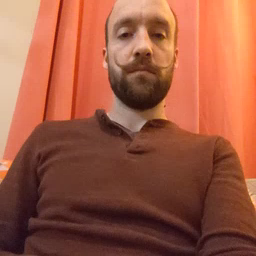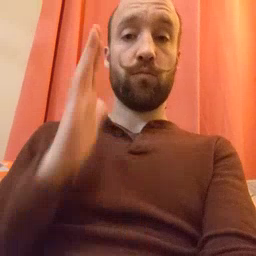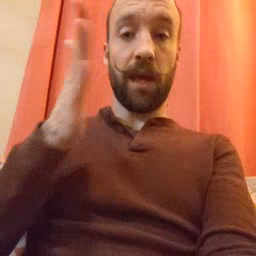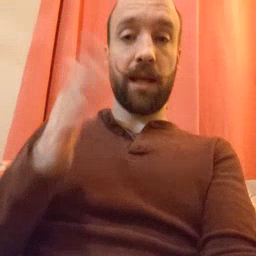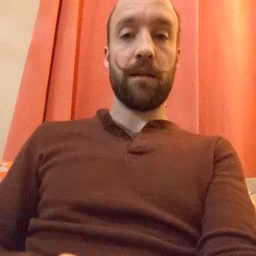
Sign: will